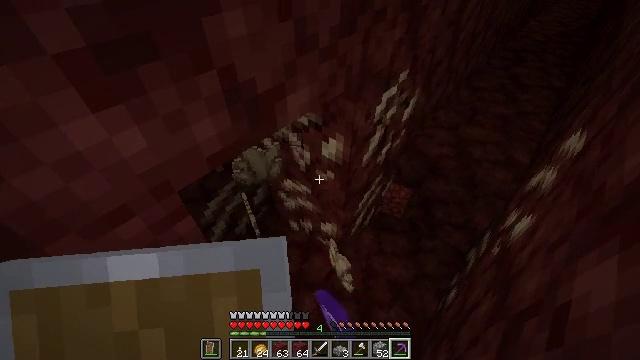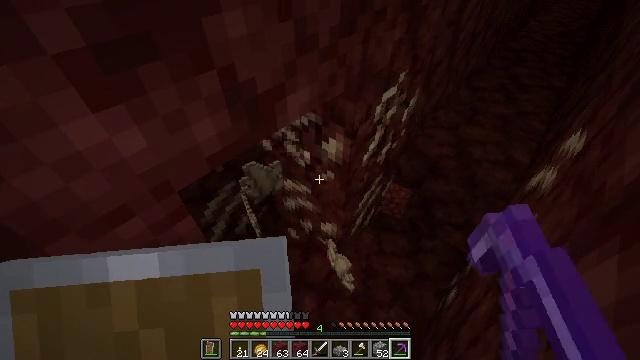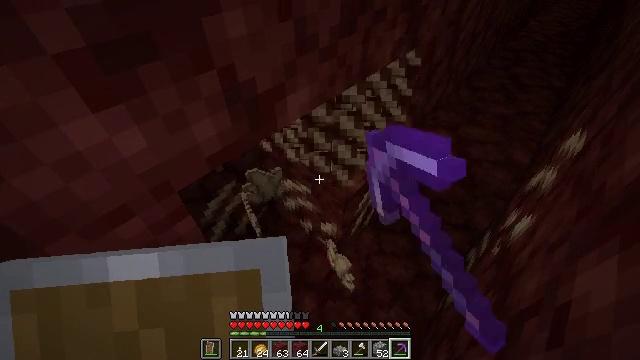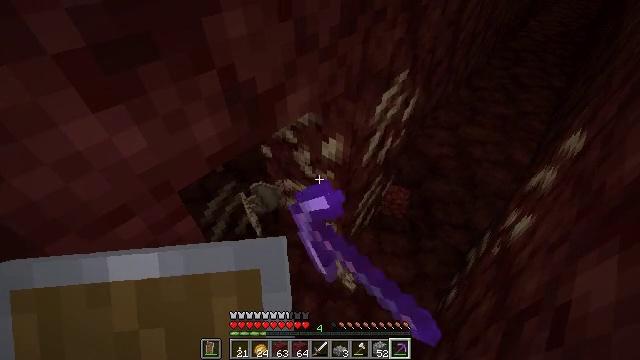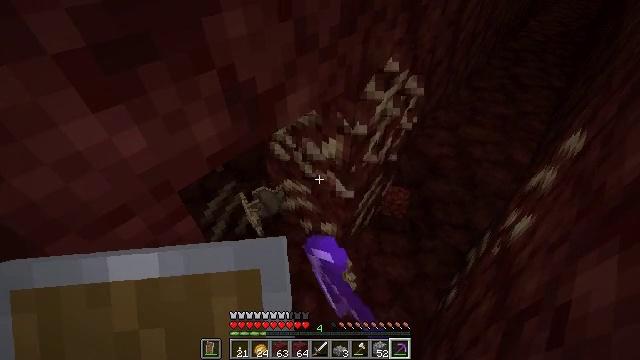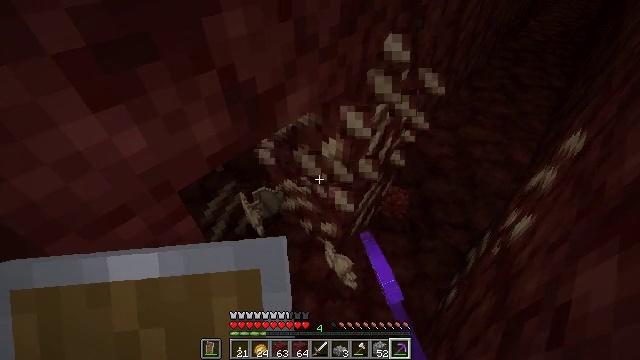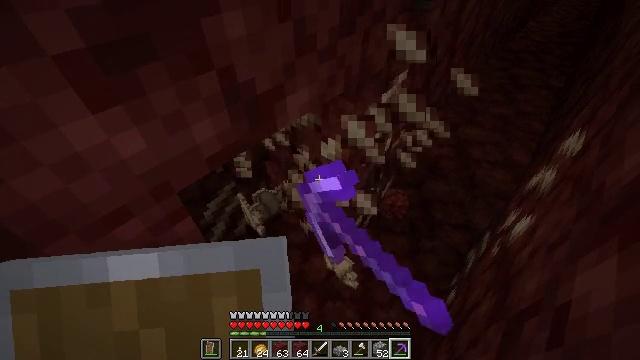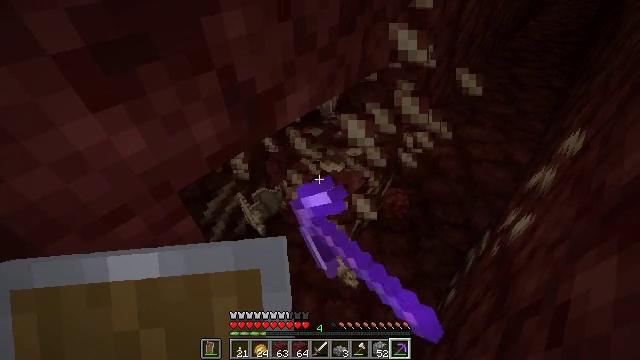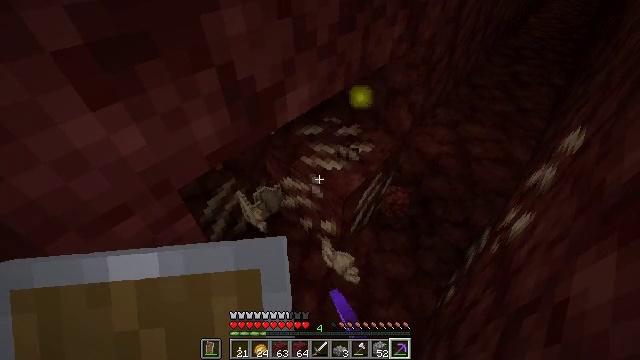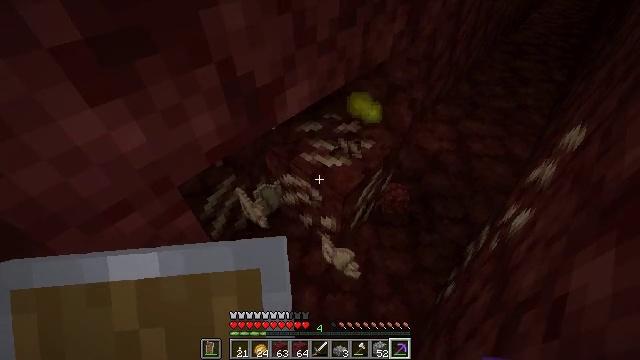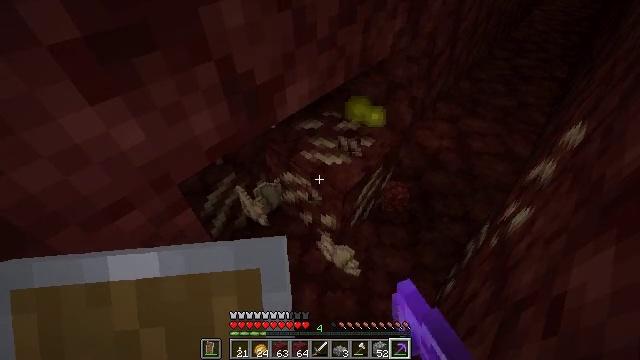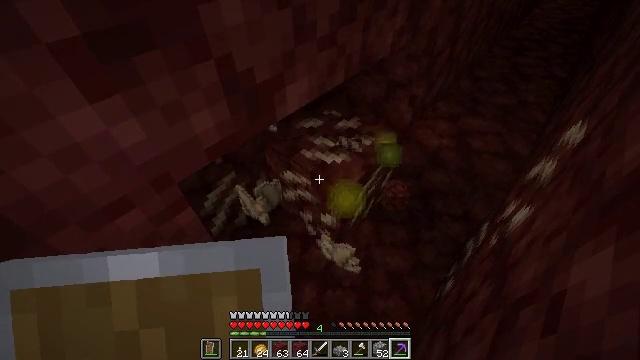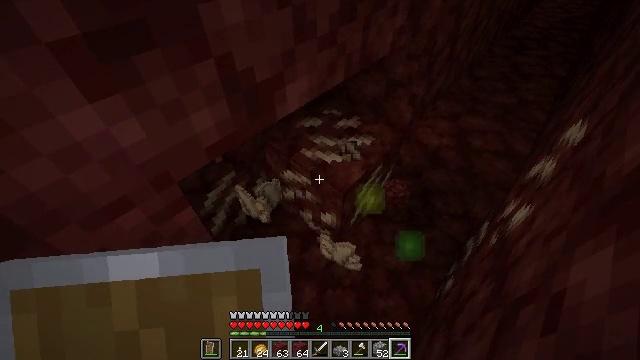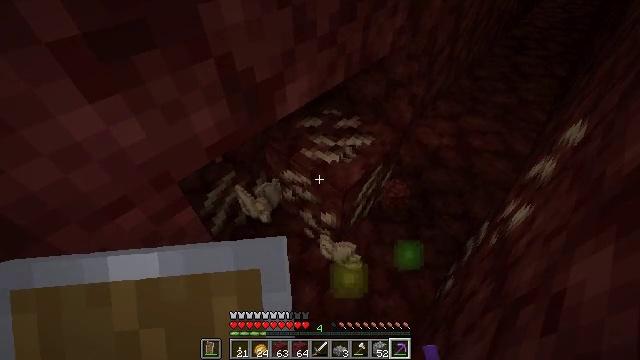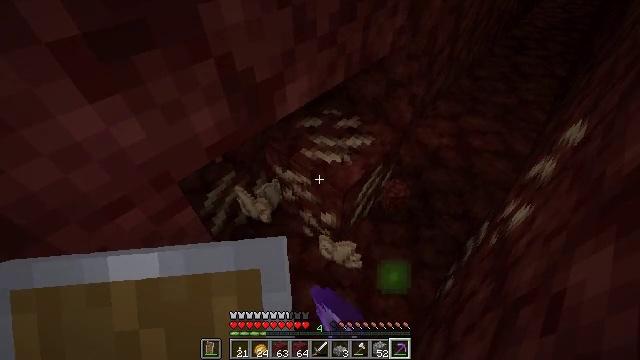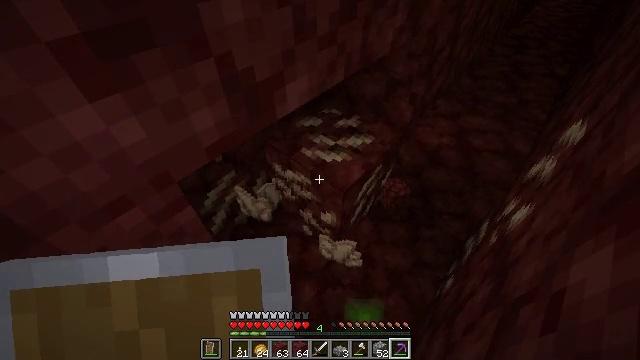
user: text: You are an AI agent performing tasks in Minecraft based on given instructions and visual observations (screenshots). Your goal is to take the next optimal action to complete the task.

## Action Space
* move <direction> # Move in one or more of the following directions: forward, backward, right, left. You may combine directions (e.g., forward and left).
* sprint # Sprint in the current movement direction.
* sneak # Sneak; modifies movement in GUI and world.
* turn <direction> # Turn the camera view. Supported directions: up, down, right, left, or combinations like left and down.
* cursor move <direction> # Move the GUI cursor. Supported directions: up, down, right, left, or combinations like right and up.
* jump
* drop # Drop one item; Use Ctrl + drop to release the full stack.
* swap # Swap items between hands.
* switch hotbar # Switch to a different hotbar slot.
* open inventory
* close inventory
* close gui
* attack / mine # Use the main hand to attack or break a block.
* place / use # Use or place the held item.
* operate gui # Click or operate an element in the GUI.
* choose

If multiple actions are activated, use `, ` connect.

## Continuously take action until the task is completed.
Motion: motion action
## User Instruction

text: Mine nether quartz ore in the Nether.
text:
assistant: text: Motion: attack / mine
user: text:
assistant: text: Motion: attack / mine
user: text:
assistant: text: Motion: attack / mine
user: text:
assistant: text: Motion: attack / mine
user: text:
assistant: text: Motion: attack / mine
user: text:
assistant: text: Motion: attack / mine
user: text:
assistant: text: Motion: attack / mine
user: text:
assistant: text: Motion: attack / mine
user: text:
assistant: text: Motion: attack / mine
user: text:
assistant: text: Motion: attack / mine
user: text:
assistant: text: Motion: attack / mine
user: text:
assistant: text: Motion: attack / mine
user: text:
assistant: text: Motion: attack / mine
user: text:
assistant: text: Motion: attack / mine
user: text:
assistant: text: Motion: attack / mine
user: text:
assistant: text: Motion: attack / mine
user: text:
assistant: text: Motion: attack / mine
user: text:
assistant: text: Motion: attack / mine
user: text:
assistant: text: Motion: move forward, attack / mine
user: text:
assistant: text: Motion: move forward and move right, attack / mine
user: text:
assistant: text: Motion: move forward and move right, attack / mine
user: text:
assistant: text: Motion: move forward and move right, turn left
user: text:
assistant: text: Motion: no_op